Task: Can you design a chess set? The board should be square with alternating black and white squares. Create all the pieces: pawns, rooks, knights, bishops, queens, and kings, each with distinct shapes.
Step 5203:
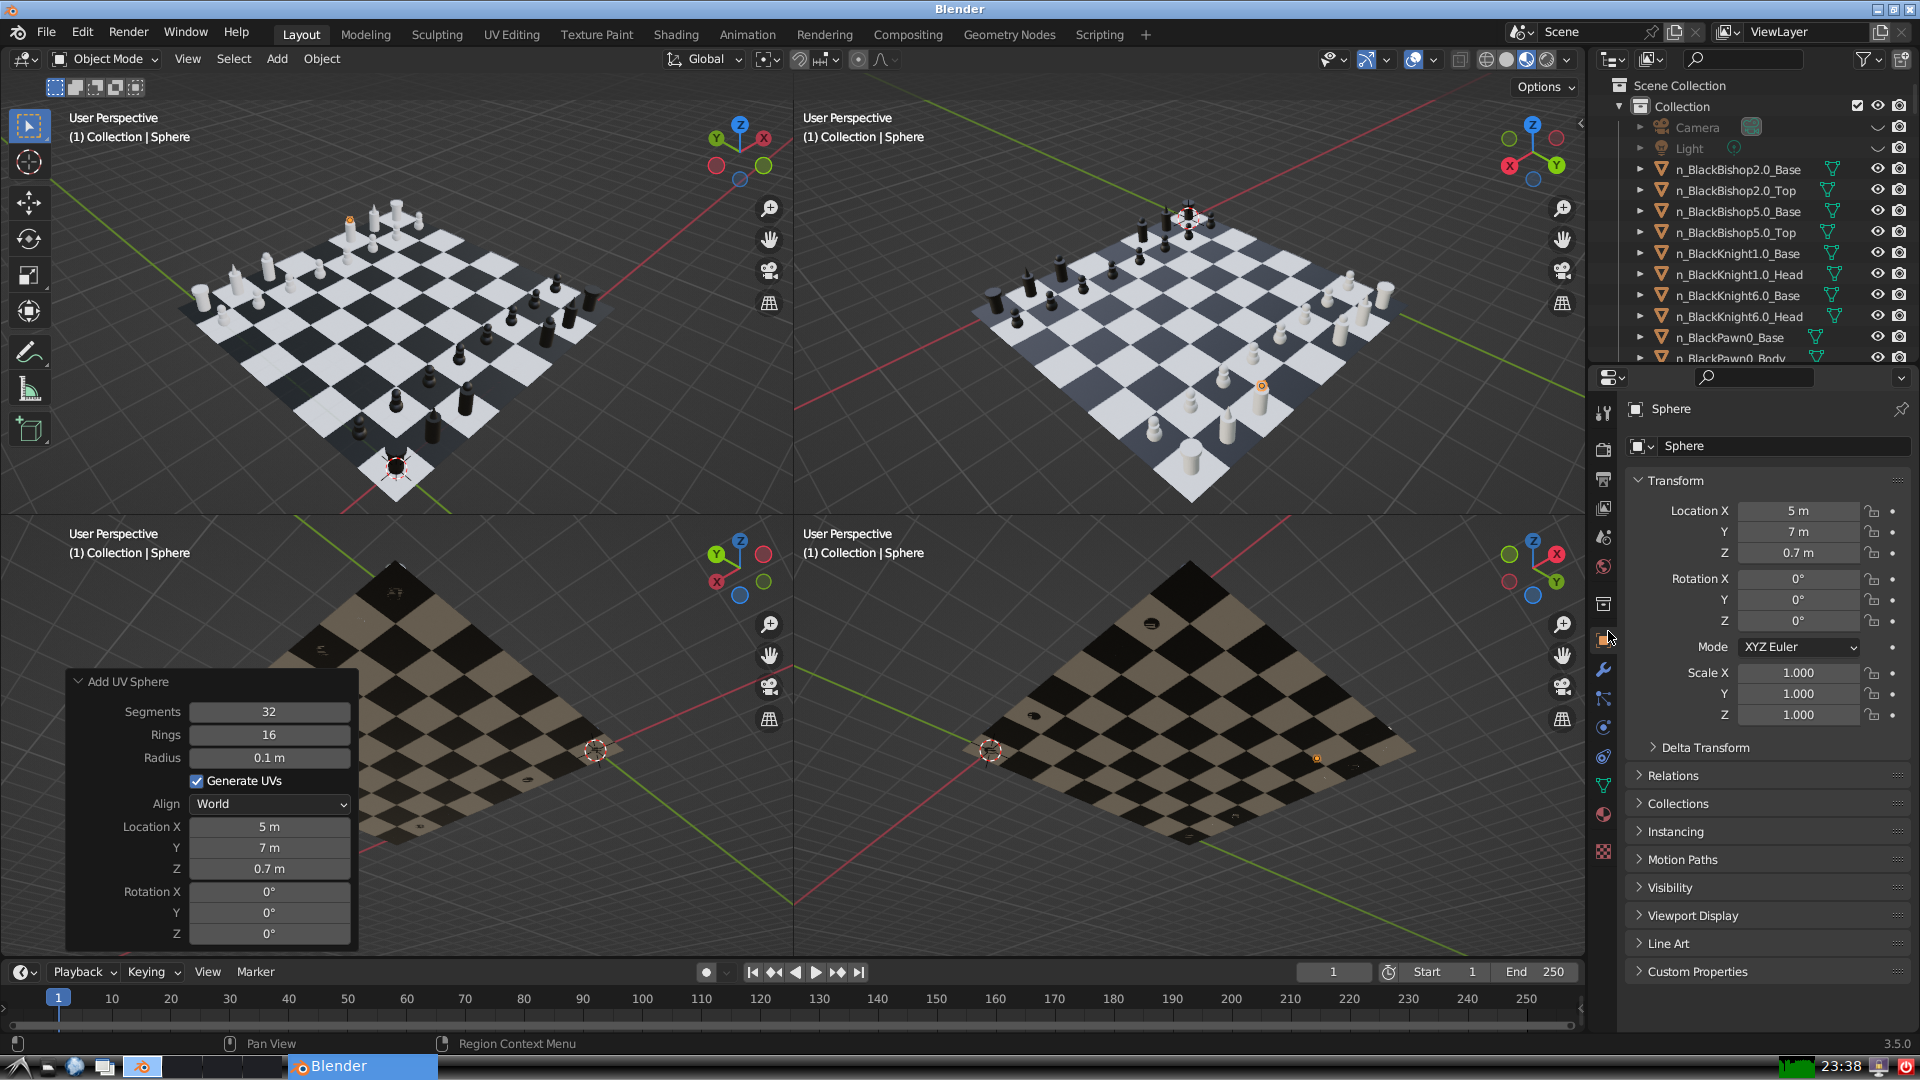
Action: {"mouse_move": [1732, 445]}